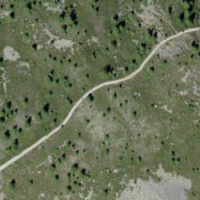
EUNIS habitat code: 26
Species observed at this site:
Kalmia procumbens
Juniperus communis
Bartsia alpina